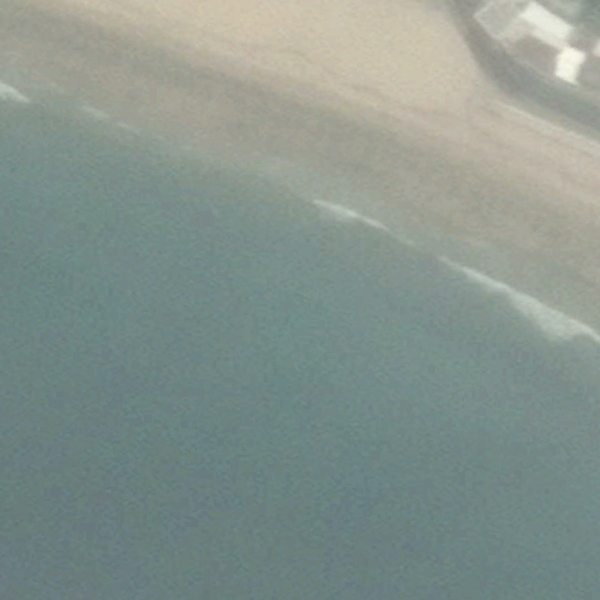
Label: Beach